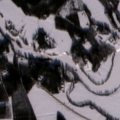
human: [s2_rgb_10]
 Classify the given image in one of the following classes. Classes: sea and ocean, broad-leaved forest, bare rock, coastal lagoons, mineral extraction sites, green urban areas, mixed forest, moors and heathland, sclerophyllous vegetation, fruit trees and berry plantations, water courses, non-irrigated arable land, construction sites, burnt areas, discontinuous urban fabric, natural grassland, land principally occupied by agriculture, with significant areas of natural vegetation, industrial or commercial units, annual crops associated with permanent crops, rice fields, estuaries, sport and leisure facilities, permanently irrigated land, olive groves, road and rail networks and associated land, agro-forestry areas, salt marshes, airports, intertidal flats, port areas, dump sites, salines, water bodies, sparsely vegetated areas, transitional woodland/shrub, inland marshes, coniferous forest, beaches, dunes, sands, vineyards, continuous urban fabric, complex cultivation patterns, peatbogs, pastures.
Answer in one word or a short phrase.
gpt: non-irrigated arable land, land principally occupied by agriculture, with significant areas of natural vegetation, coniferous forest, mixed forest, water courses